Question: I'm trying to get the contents of an array to display on a uitextfield.
here's my code:
'''
NSArray *arrayConditions = [[NSArray alloc] initWithObjects:[item objectForKey:@"conditions"], nil];
NSString * resultConditions = [arrayConditions description];
'''
// conditionsDeal is the uitextfield
self.conditionsDeal.text = resultConditions;
conditions are being pulled from a url like this:
'''
"results": [
{
"conditions": [
"Il coupon e valido per soggiorni fino al...",
"I coupon sono cumulabili, possibilita...",
"Coupon non cumulabile con altre promozioni...",
],
"deadline": "2013-11-27T22:59:59.000Z",
'''
Currently the only thing that displays in my uitextview is:

I need to remove the ( ( ) ) parentheses and format it neatly.
thanks for any help
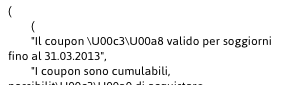
Answer: You want to join all the strings in the array like this:
'''
self.conditionsDeal.text = [arrayConditions[@"conditions"] componentsJoinedByString:@"
"];
'''